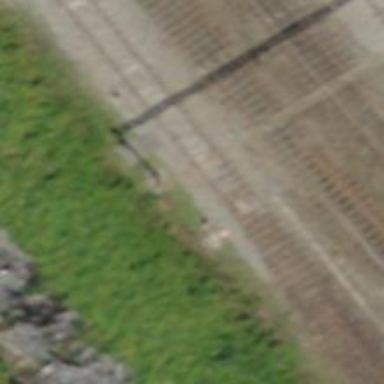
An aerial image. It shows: Rail yard with electrified rails and single track.